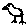
Label: bird